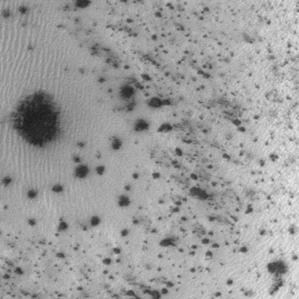
Label: frost